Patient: sex F, age 72
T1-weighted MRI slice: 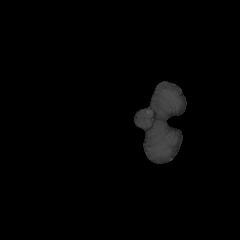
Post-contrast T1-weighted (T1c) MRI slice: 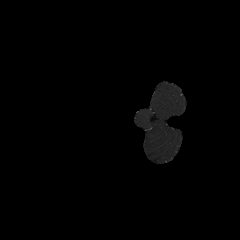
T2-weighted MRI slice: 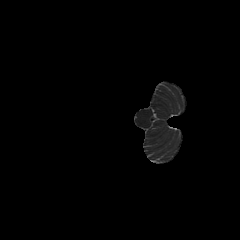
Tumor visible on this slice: no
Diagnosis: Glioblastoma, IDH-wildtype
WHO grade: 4